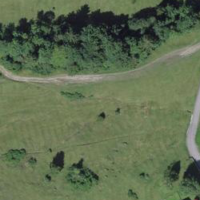
EUNIS habitat code: 52
Species observed at this site:
Phyteuma orbiculare